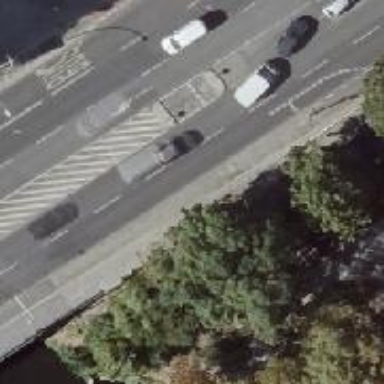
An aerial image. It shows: Asphalt footway with unmarked crossing that includes crossing island.